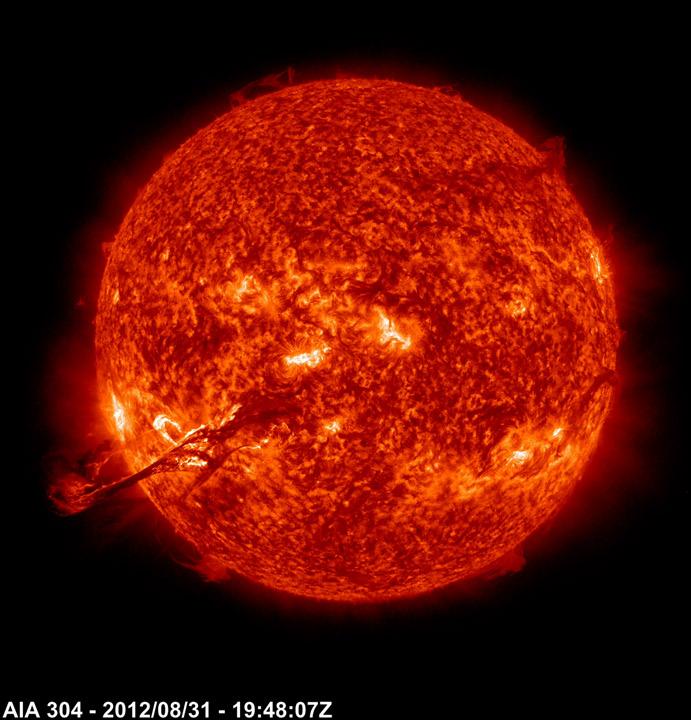
Magnificent Outburst Sun, Solar Dynamics Observatory SDO